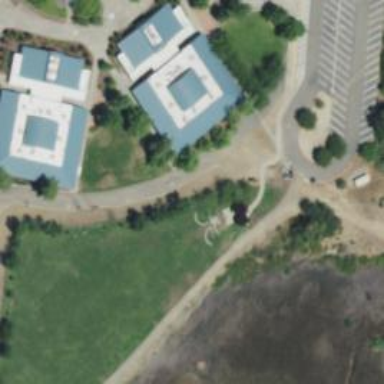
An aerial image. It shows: School building.